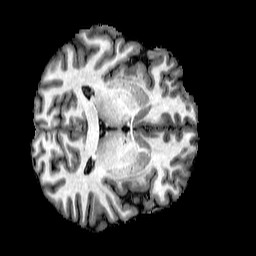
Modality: T1w
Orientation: axial
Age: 39
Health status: healthy
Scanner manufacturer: philips
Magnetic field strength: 3 T
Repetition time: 0.007832 s
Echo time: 0.003596 s